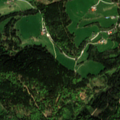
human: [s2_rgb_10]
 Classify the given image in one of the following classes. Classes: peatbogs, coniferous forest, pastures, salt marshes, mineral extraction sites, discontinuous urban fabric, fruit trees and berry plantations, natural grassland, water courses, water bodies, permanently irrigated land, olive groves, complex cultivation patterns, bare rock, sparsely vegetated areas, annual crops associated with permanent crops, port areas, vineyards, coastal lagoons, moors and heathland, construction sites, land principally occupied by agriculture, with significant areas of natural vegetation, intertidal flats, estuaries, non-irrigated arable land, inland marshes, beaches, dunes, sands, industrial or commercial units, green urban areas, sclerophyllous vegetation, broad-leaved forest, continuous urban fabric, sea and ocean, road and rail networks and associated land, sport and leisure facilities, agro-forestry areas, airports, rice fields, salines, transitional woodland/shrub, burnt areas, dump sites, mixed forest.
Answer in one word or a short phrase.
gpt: pastures, mixed forest